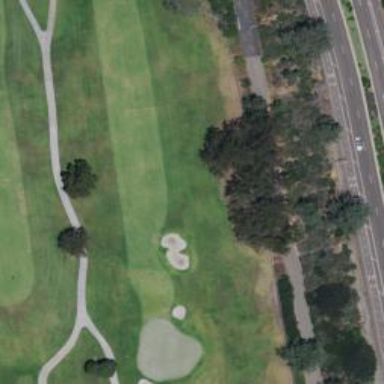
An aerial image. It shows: Golf hole.